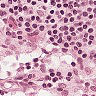
Metastatic tissue present: no